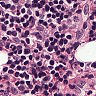
Metastatic tissue present: no